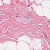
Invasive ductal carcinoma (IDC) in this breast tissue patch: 0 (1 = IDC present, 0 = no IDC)